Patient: sex M, age 61
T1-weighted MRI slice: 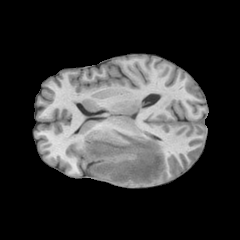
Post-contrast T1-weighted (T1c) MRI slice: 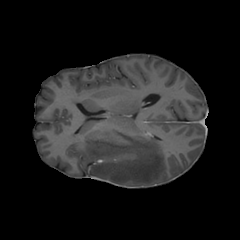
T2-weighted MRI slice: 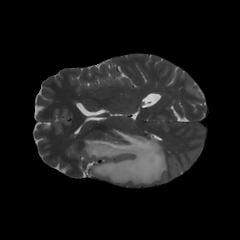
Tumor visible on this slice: yes
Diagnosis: Glioblastoma, IDH-wildtype
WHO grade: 4